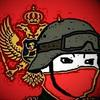
Label: 5_Wojak_with_Background